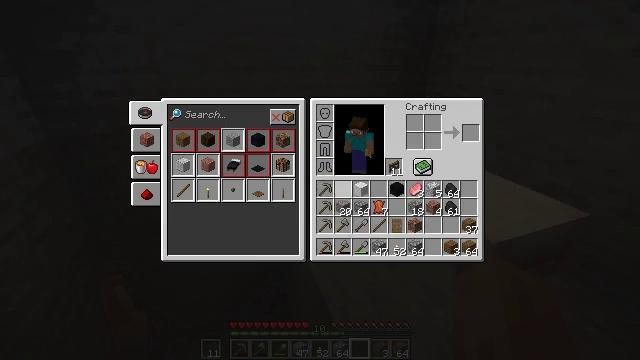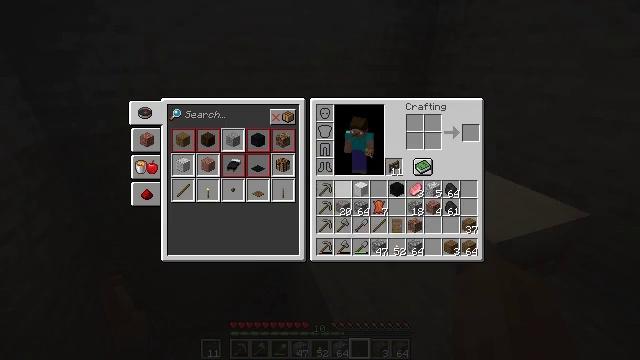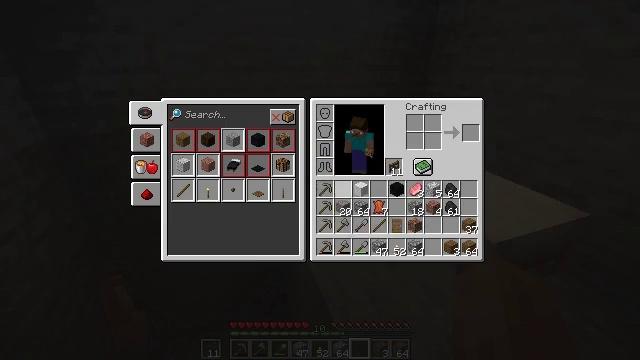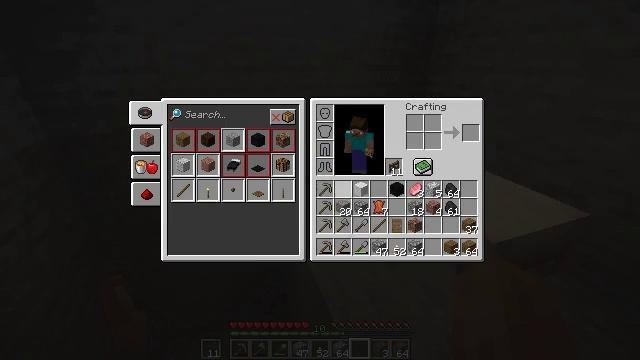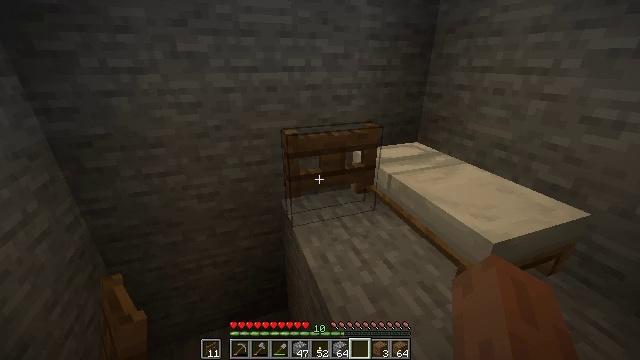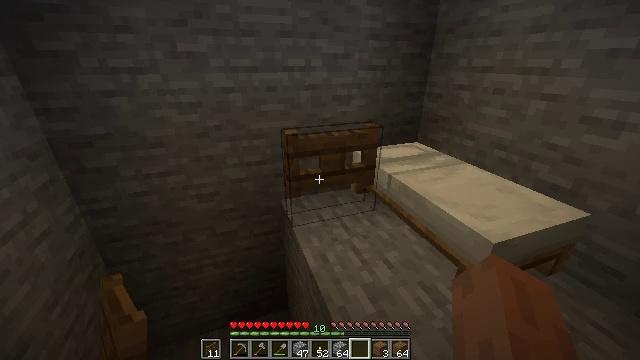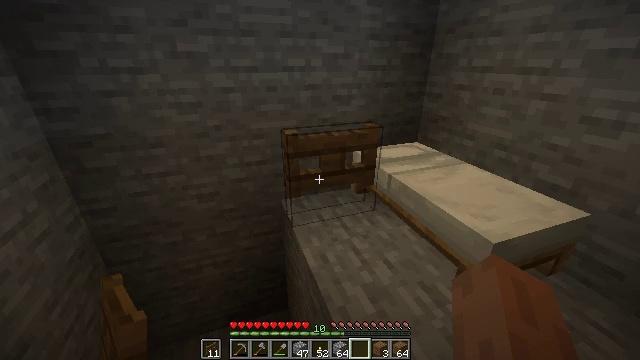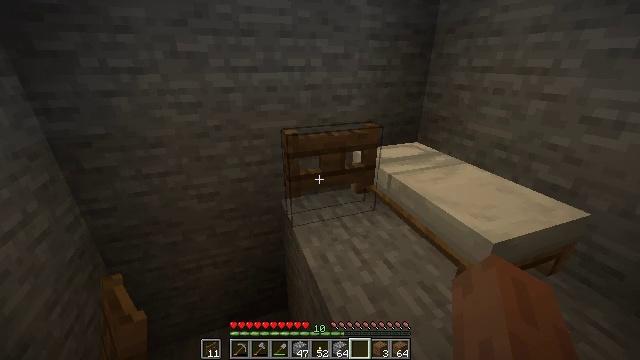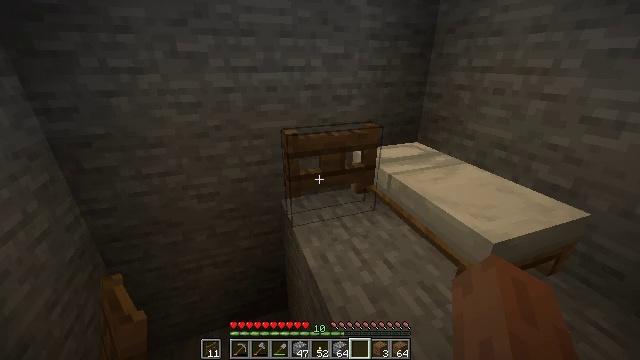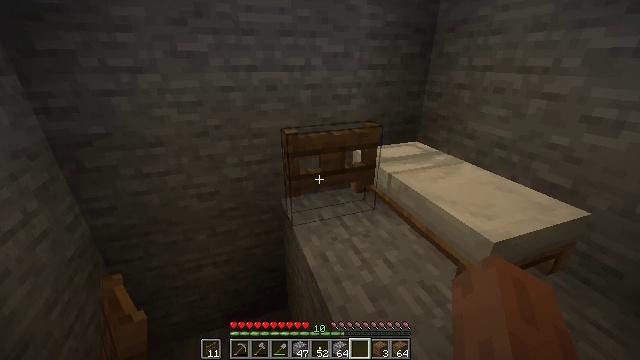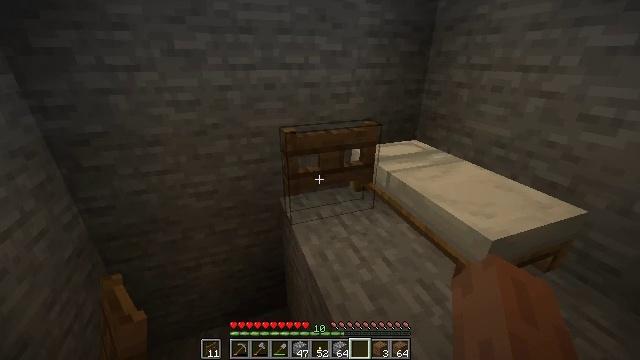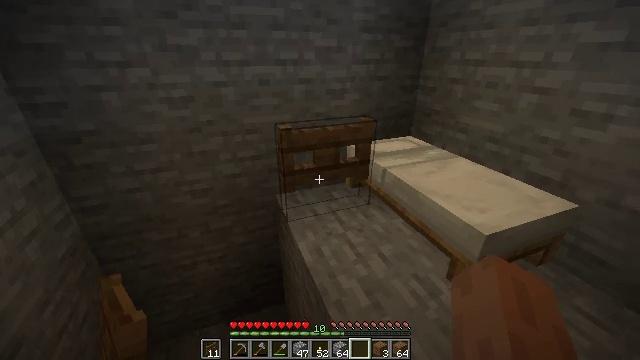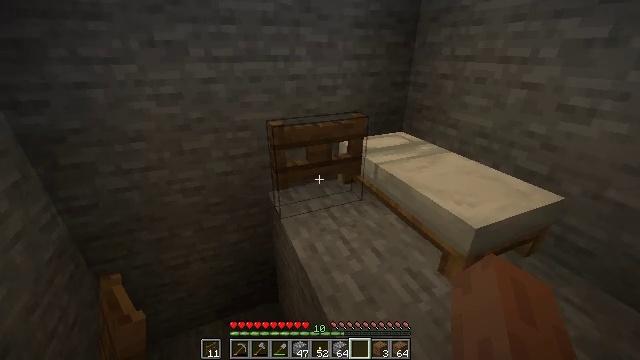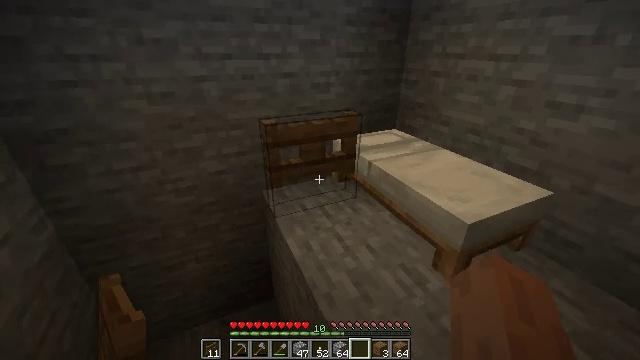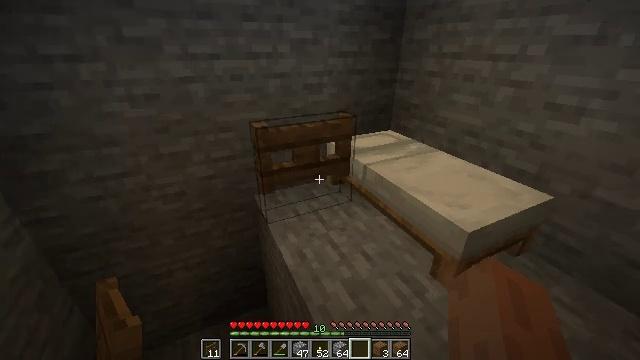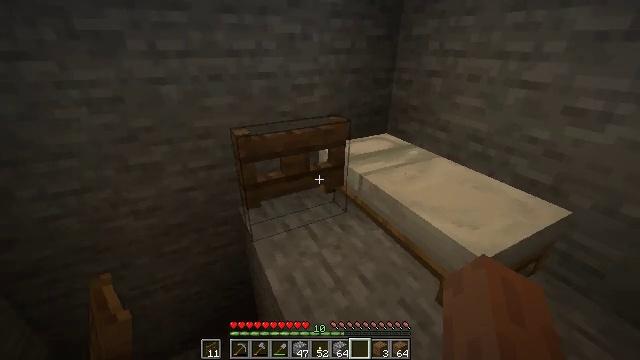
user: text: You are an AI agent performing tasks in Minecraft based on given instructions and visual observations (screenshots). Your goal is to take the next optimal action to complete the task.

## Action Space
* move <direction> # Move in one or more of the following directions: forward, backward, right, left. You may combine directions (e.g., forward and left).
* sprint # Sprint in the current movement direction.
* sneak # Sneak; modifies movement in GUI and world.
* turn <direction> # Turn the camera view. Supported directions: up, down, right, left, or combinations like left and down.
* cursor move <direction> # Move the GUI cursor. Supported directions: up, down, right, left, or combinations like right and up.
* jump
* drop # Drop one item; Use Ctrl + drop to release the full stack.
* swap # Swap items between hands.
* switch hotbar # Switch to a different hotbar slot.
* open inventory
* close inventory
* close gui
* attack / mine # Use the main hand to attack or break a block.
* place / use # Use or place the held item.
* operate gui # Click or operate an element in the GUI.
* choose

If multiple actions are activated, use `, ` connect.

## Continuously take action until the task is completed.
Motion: motion action
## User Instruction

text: Left click on the spruce fence gate to break it.
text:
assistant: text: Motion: no_op
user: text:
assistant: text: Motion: no_op
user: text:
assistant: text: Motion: no_op
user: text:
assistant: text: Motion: no_op
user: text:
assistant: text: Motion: no_op
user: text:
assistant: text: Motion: no_op
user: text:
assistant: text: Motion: no_op
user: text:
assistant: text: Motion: no_op
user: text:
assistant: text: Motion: no_op
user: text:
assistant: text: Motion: no_op
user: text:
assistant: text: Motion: turn right
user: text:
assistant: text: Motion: turn right
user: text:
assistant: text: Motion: move forward, turn right
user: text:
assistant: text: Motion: move forward, turn right
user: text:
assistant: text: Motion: move forward, turn right
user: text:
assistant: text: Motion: move forward and move right
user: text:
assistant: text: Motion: move forward and move right
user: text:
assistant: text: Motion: move right, turn left
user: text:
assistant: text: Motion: move right, turn left and up
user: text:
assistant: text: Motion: turn left
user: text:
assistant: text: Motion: turn left
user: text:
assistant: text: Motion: turn left
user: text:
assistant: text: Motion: turn left
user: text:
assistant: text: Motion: turn left
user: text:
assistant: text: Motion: turn left
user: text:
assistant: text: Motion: turn left
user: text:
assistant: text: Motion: no_op
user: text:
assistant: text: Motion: no_op
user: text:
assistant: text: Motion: no_op
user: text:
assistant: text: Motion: no_op